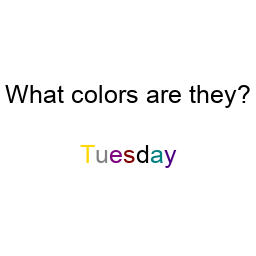
Color: gold, gray, purple, maroon, black, teal, indigo
Background color: white
Question text color: black